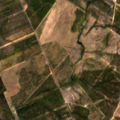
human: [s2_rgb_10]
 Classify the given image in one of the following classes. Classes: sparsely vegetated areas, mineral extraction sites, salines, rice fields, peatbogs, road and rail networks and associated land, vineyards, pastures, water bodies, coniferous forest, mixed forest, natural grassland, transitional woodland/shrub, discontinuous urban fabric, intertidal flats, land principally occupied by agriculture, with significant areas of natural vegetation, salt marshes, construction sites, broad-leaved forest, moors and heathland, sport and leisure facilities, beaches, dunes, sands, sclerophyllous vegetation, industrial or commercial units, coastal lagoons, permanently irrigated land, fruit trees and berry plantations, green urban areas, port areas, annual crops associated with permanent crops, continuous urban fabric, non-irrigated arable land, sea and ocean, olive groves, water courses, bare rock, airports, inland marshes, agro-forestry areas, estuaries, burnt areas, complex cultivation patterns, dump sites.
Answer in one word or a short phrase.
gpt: land principally occupied by agriculture, with significant areas of natural vegetation, agro-forestry areas, broad-leaved forest, coniferous forest, transitional woodland/shrub